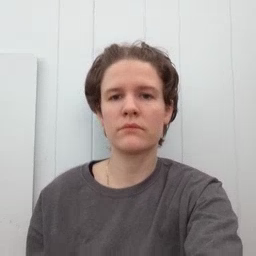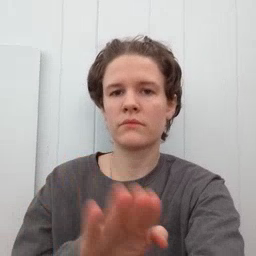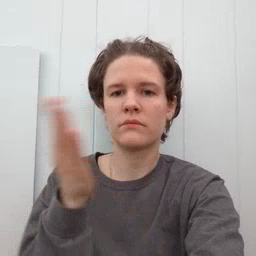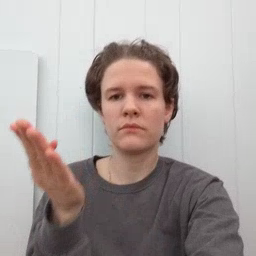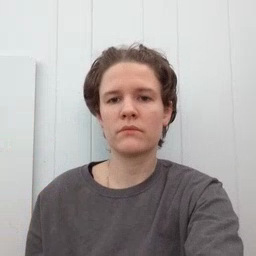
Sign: open